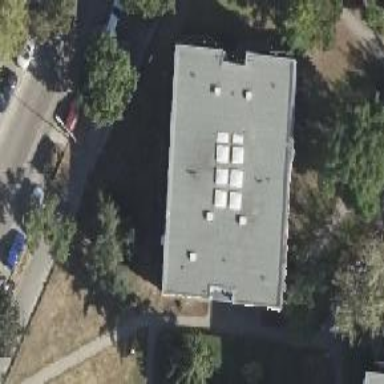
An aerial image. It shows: Flat-roofed residential building with tar paper roof. The building has white exterior color.